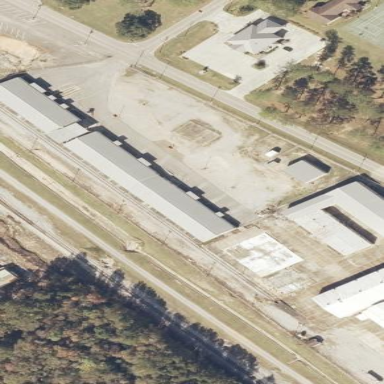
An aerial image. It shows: Military building with gabled roof.